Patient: sex M, age 65
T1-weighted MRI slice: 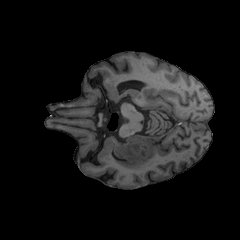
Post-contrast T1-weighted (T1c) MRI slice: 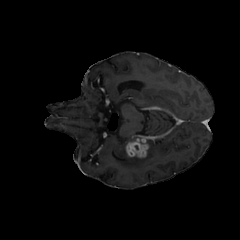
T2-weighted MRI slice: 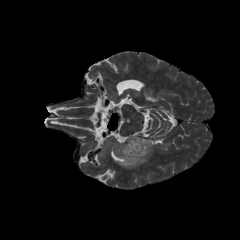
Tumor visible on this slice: yes
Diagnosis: Glioblastoma, IDH-wildtype
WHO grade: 4